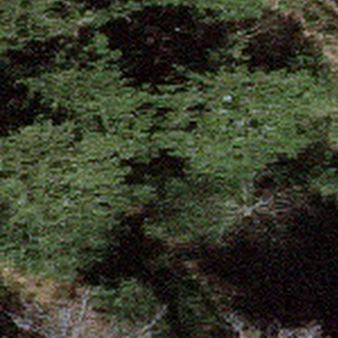
Label: other